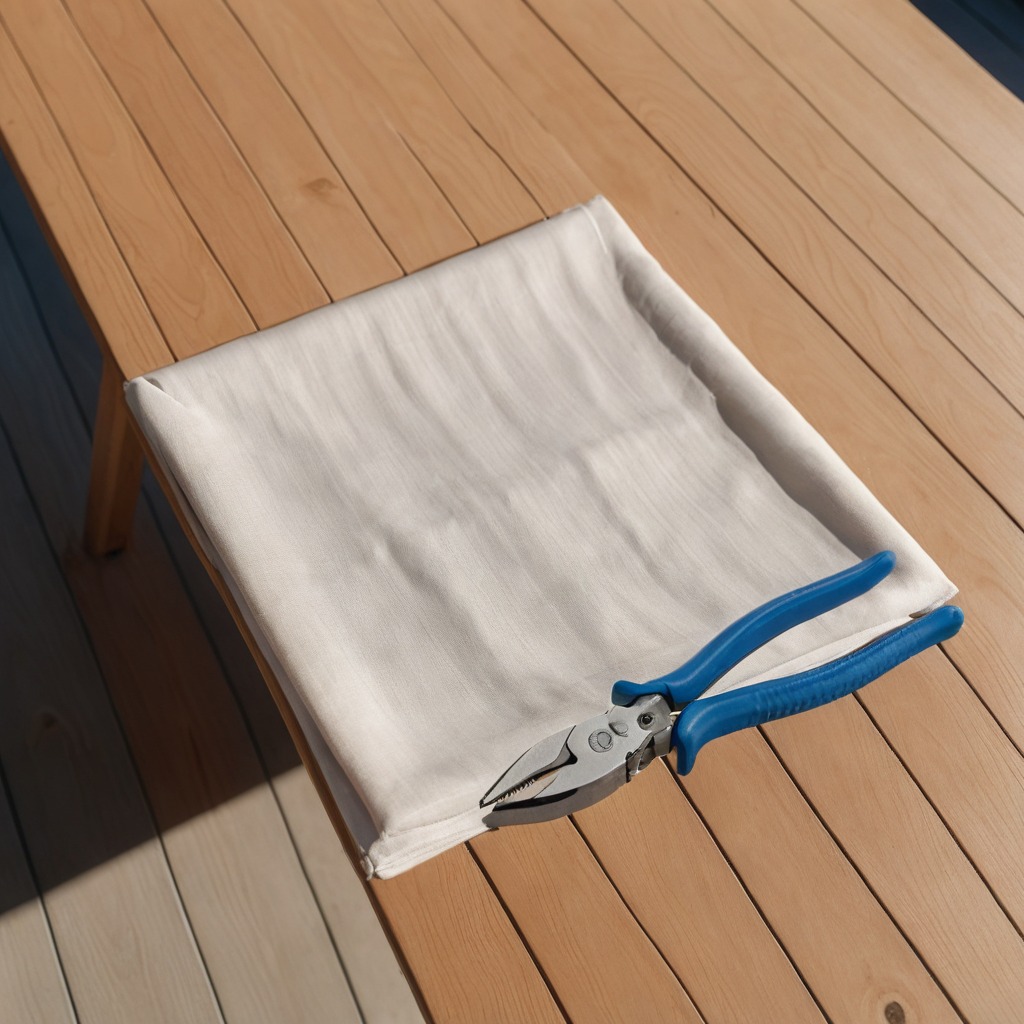
A plier lies on the wooden table.